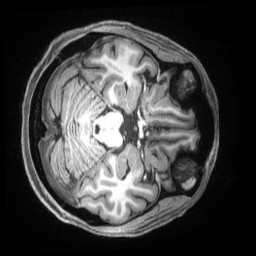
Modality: T1w
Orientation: axial
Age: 35
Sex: female
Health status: ill
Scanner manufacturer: siemens
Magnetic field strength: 3 T
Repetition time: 2.5 s
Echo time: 0.00181 s